Question: I suppressed a Resharper warning in a VB.NET class file (*.vb). As expected, the warning is not highlighted at the border of the text editor.
If I show all Resharper warnings for my project I would expect that the suppressed warning is neither shown in the Inspection Results view. However, it is shown, see screen shot.
How to I hide warnings in the InspectionResults that are suppressed in the code with an annotation?
I am using Resharper 8.2.3
(If you have issues with public properties in respect to xaml bindings also see this related question: <URL>

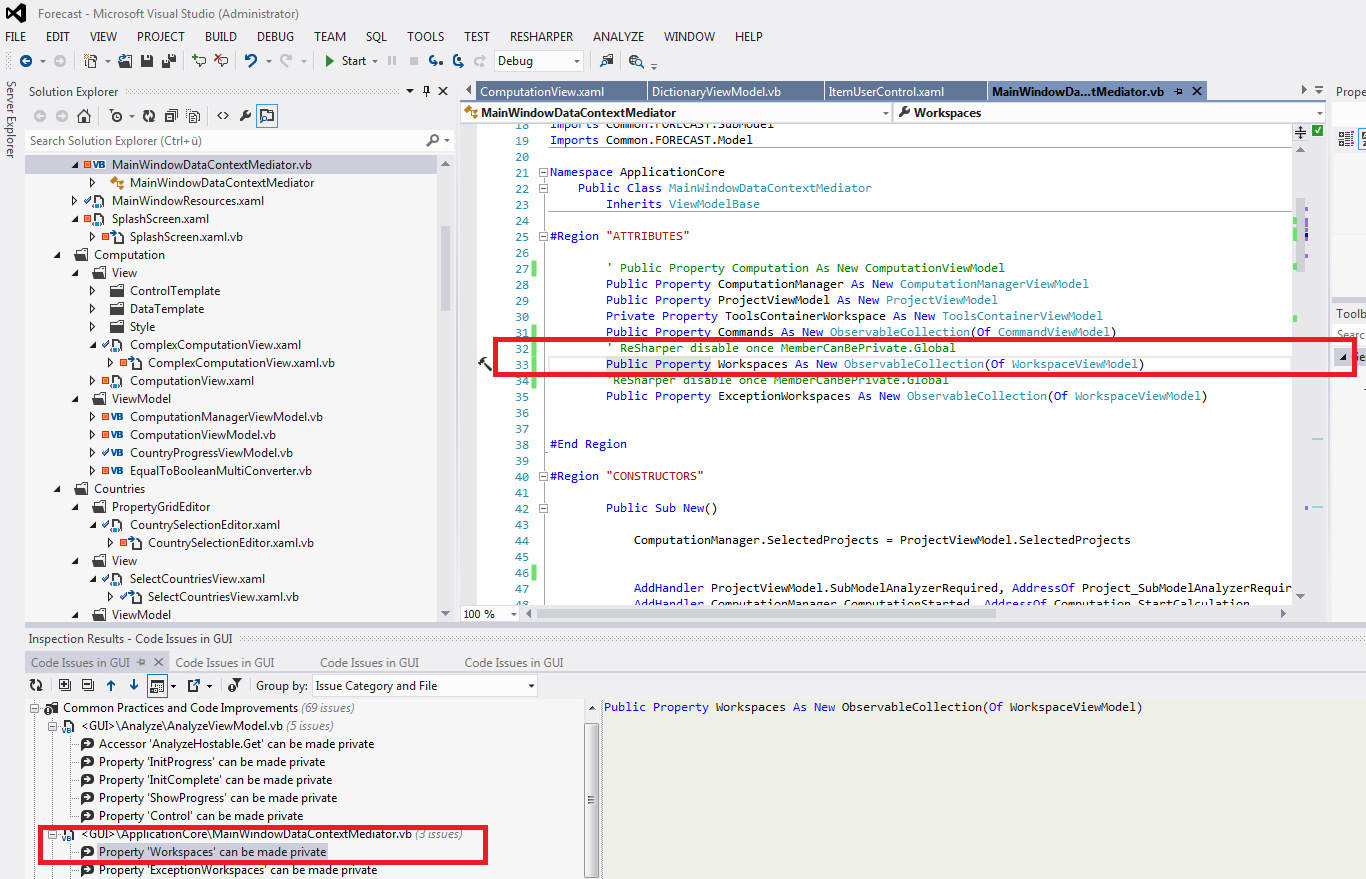
Answer: This appears to be a bug in ReSharper. It works as expected (that is, the suppressed warning does not appear in the find results) if you use the disable and restore style comments, rather than the disable once comments. I.e.:
'''
' ReSharper disable MemberCanBePrivate.Global
Public Property Foo As String
' ReSharper restore MemberCanBePrivate.Global
'''
I've raised an issue that you can track and vote on: <URL>